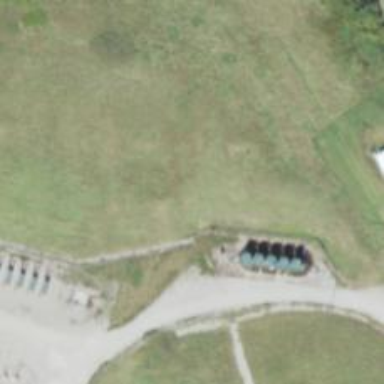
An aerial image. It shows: Storage tank that is man-made.